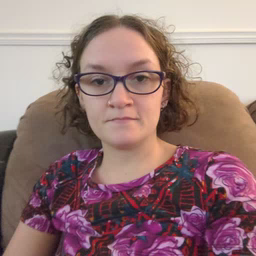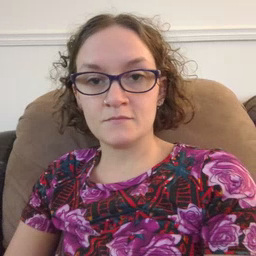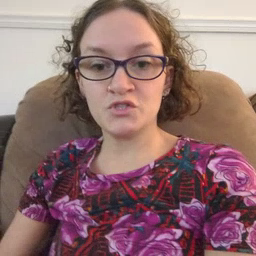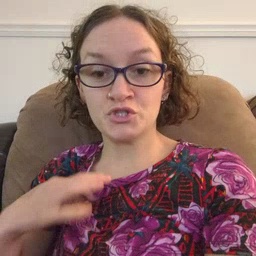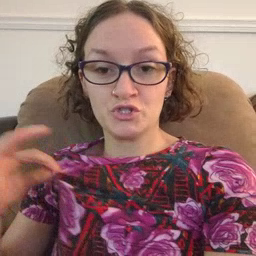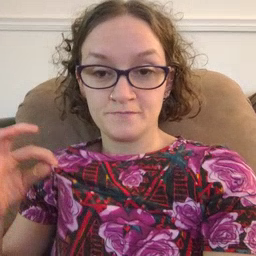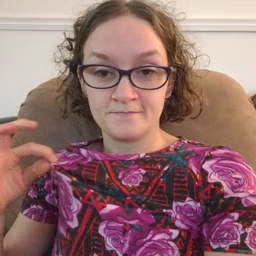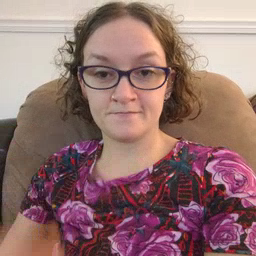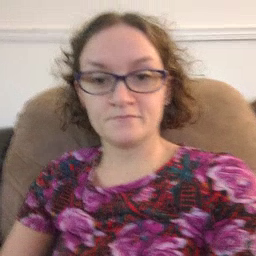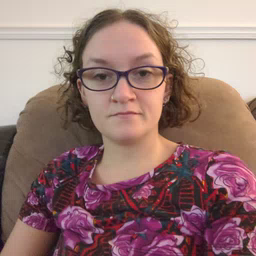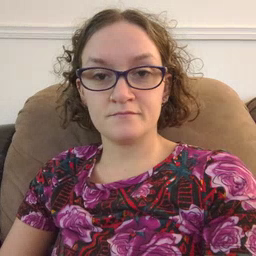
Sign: shirt